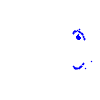
Particle: electron